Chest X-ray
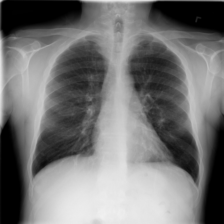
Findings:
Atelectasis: negative
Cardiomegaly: negative
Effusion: negative
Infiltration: positive
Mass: negative
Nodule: negative
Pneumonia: negative
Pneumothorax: negative
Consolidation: negative
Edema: negative
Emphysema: negative
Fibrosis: negative
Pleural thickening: negative
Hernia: negative